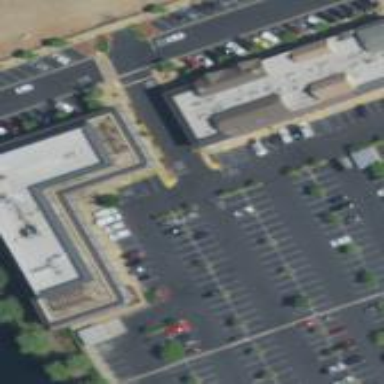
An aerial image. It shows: Commercial building.